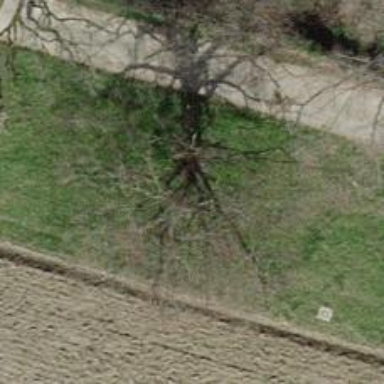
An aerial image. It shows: Beautiful tree in nature.